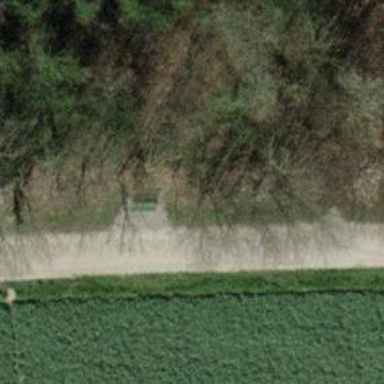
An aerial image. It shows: Bench.